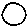
Label: circle